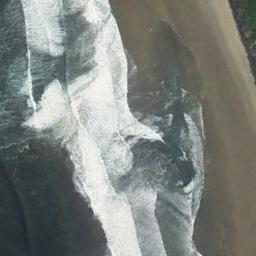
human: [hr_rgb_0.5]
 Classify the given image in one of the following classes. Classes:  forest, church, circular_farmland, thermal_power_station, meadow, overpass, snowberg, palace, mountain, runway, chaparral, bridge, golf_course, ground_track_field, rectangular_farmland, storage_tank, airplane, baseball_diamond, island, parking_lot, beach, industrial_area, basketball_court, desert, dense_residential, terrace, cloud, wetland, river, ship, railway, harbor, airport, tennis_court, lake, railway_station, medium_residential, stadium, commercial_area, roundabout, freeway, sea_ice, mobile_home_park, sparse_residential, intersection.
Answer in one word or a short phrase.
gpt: beach